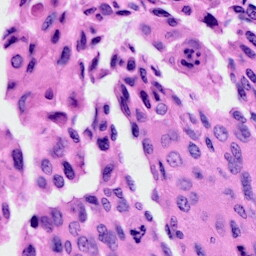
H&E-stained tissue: Cervix